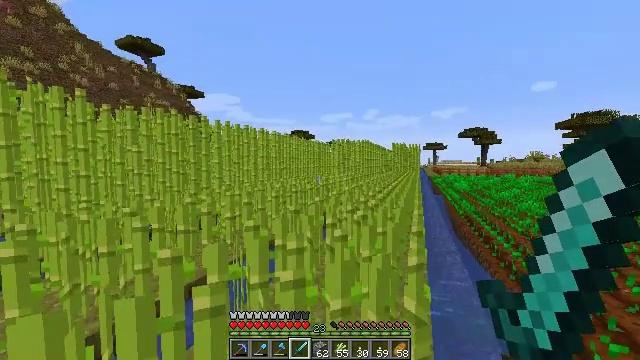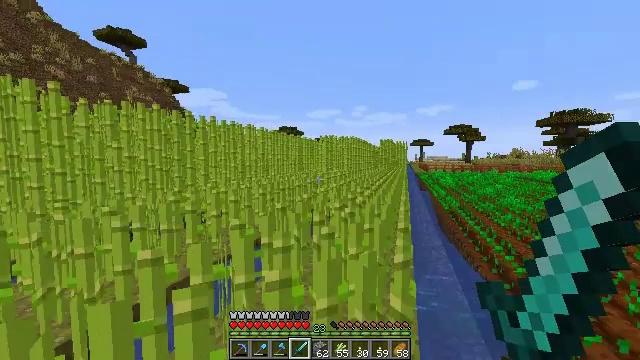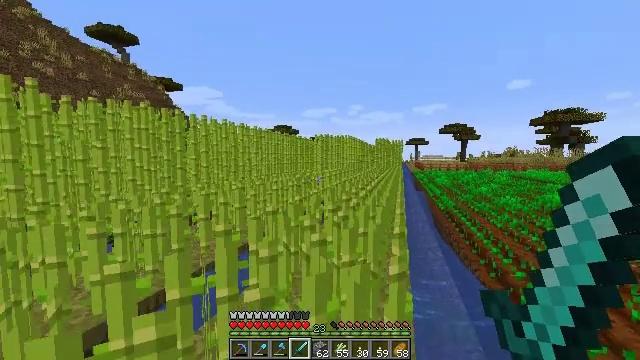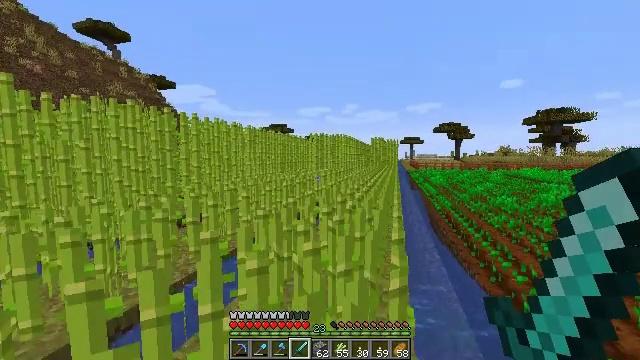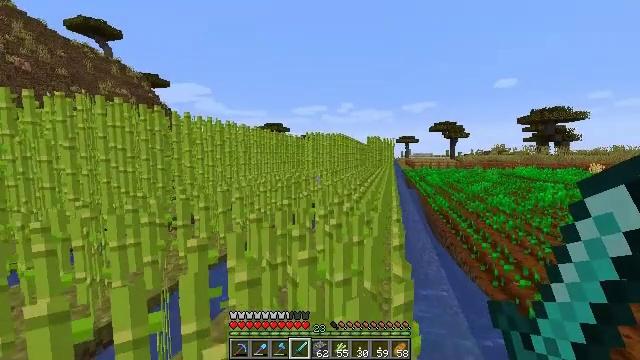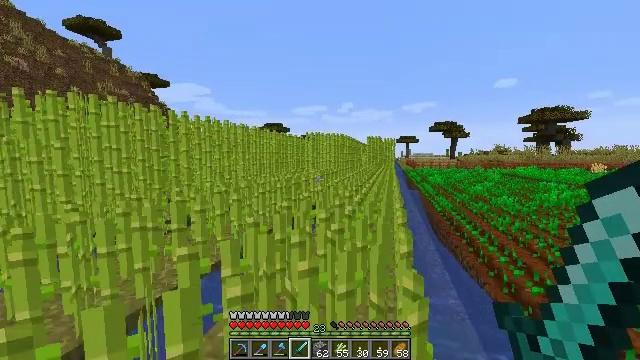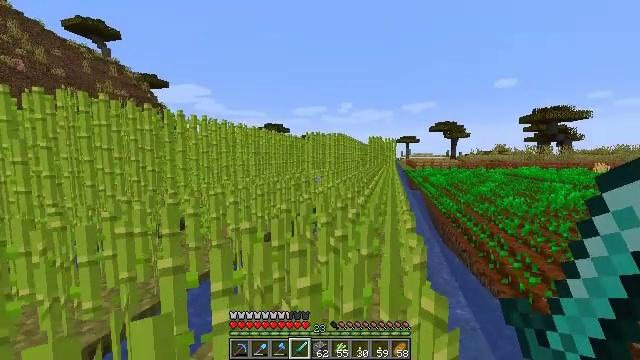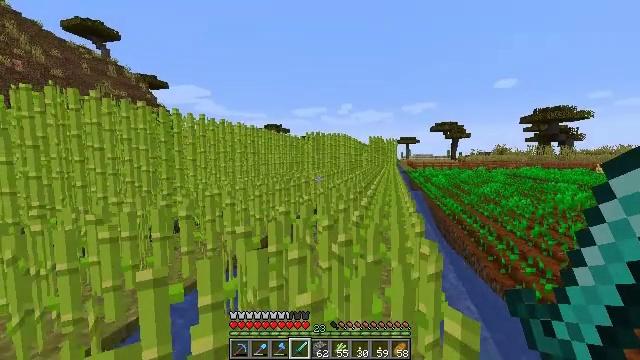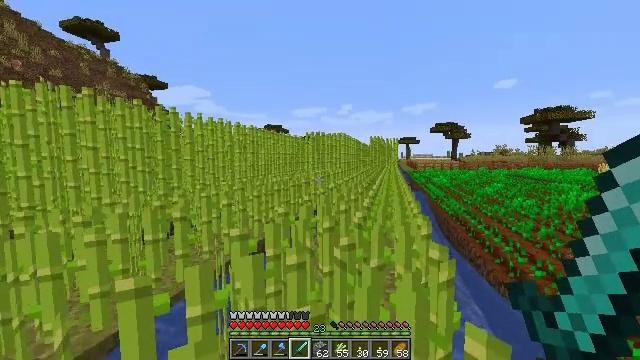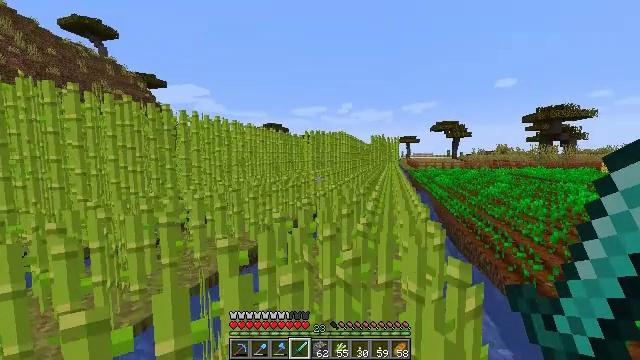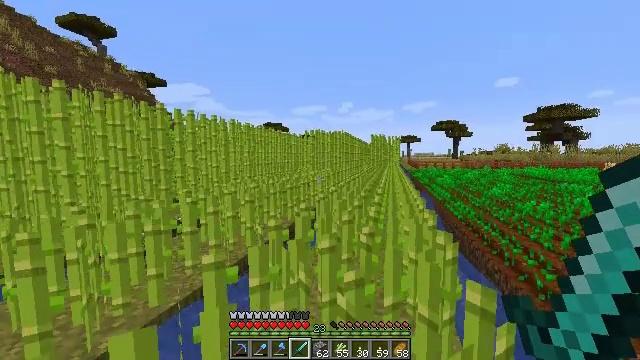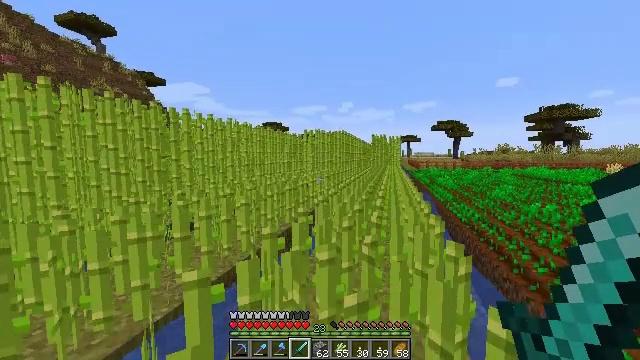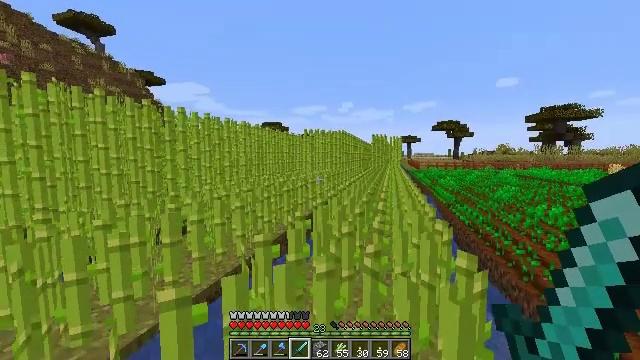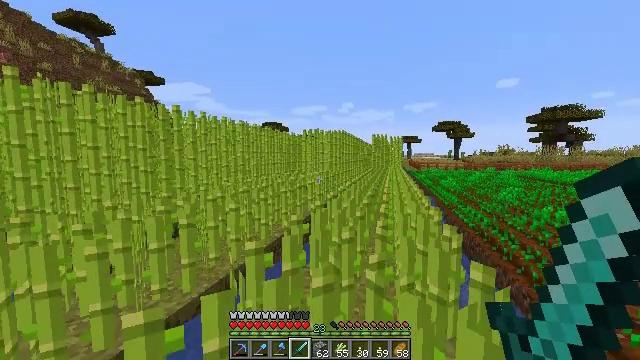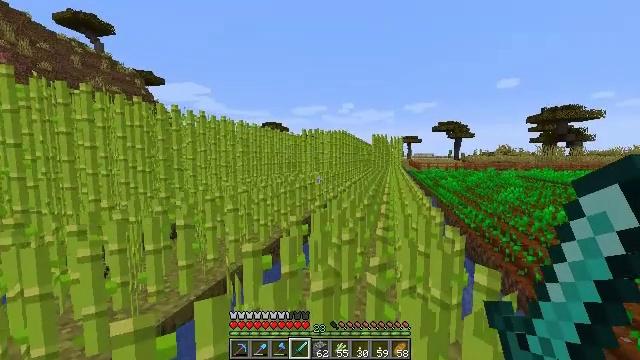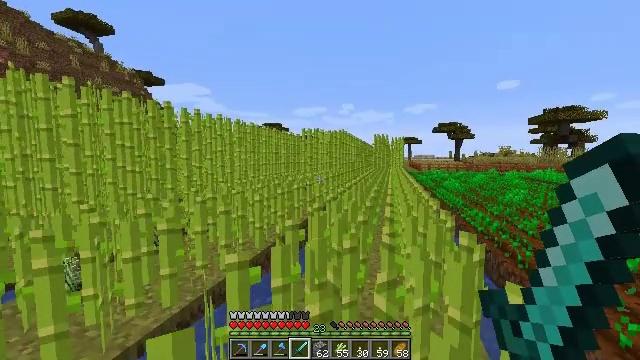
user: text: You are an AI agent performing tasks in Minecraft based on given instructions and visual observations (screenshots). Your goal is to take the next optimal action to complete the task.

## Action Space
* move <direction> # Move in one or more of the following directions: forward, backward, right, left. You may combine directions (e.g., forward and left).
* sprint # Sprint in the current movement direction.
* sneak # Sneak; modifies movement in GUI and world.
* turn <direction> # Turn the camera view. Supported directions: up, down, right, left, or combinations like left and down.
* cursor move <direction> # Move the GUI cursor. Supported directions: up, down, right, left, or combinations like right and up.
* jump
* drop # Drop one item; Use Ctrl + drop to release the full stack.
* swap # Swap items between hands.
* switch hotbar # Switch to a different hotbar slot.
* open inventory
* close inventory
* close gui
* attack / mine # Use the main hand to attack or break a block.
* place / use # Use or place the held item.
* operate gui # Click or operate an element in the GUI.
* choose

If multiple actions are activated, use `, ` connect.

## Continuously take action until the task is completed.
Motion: motion action
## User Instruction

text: Mine the sugar cane near rivers.
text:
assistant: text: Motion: move forward, turn right
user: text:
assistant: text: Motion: move forward
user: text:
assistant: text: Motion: move forward, turn right
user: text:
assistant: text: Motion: move forward
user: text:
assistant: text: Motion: move forward
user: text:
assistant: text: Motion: move forward
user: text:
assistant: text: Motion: move forward
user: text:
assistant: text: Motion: move forward
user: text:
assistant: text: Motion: move forward
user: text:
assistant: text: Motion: move forward
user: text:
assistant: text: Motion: move forward
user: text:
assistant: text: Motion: move forward
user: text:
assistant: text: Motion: move forward
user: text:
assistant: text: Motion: move forward
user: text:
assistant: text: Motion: move forward
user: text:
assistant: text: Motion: move forward and move right
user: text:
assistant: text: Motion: move forward and move right
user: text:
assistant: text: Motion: move forward and move right
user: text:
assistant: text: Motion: move forward and move right
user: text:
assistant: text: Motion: move forward
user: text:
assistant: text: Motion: move forward
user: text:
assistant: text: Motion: move forward
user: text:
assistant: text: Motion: move forward
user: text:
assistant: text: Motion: move forward
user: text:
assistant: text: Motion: move forward
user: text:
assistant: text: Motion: move forward
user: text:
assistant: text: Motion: move forward
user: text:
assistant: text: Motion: move forward
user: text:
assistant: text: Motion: move forward and move right
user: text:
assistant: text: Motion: move forward and move right